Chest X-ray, PA view. Patient: 52 years old, sex F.
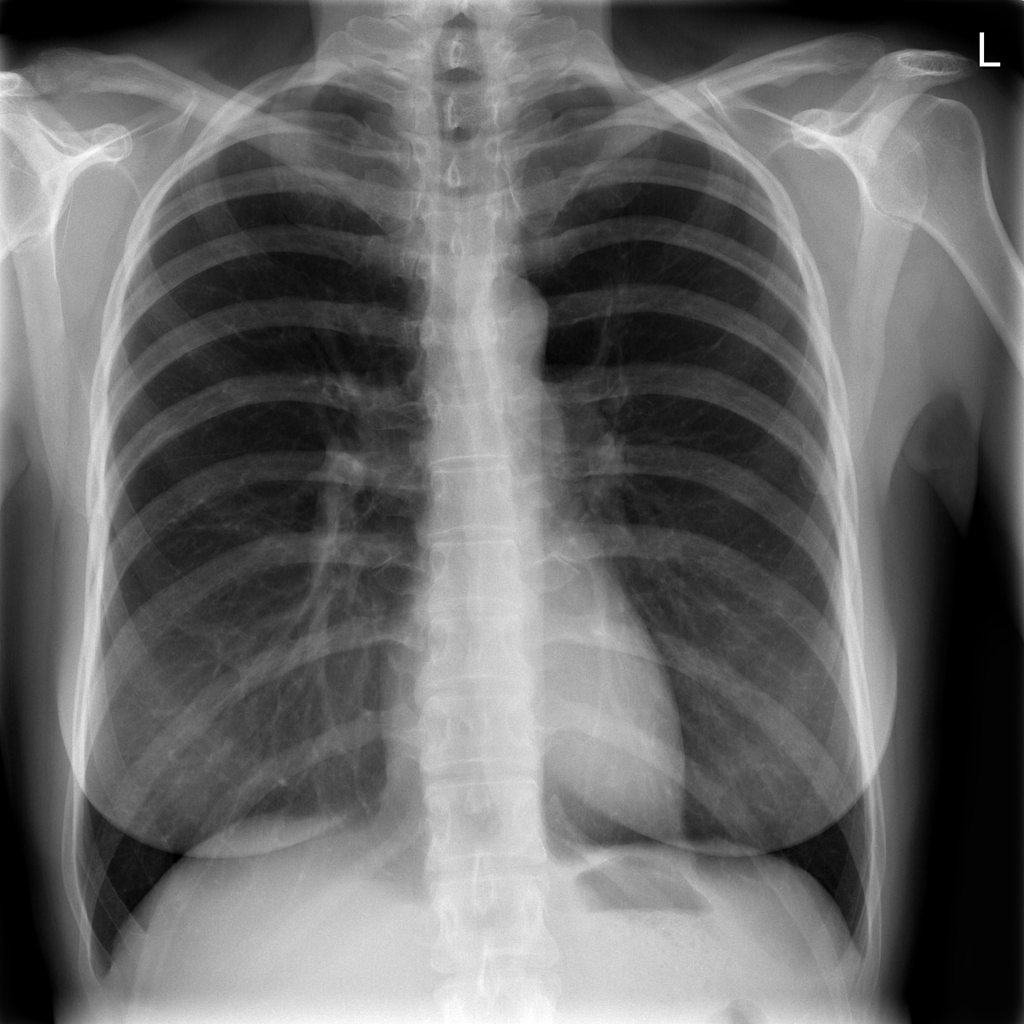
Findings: No Finding